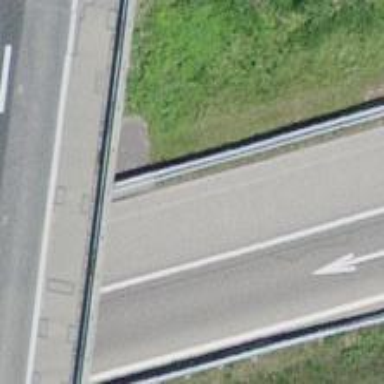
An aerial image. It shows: Guard rail.